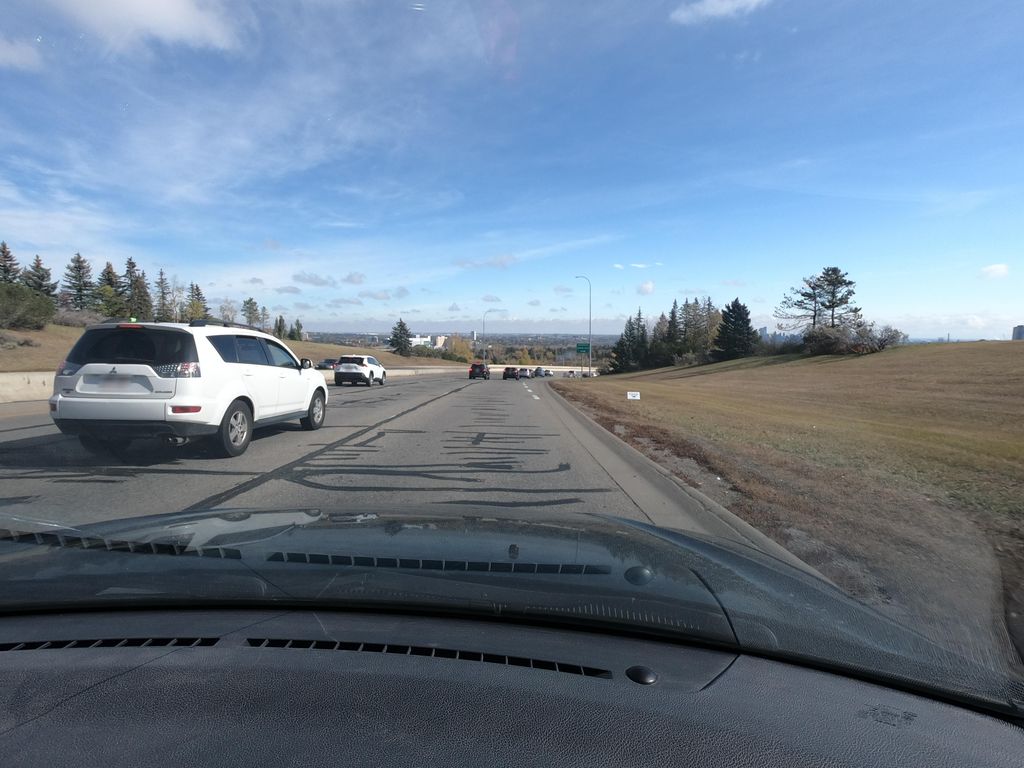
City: calgary